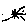
Label: star